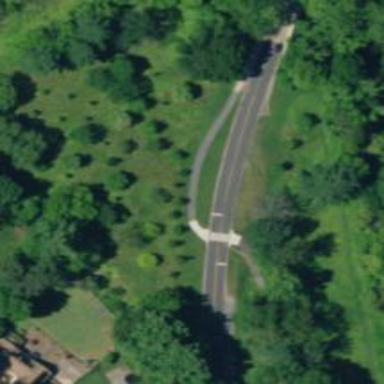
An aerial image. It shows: Asphalt cycleway with marked crossing. The trail visibility is excellent at this cycleway crossing.